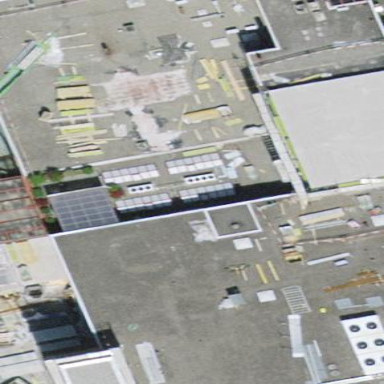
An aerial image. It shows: Industrial building.